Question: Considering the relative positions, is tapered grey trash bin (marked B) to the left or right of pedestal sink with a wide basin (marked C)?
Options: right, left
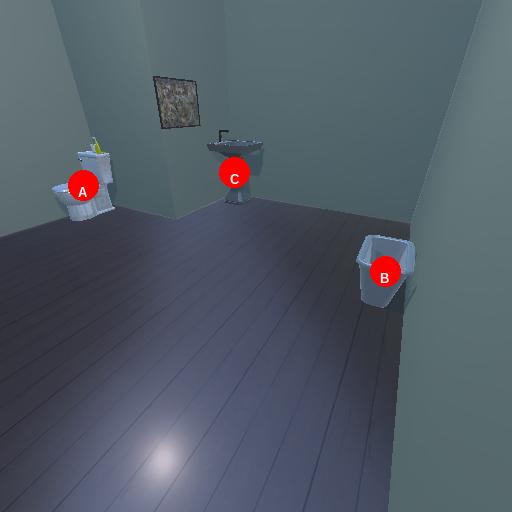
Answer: right